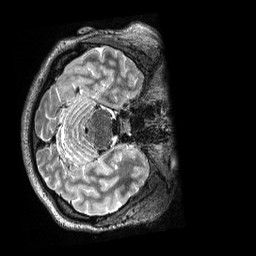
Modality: T2w
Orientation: axial
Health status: healthy
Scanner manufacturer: siemens
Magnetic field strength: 3 T
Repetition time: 3.2 s
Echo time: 0.565 s